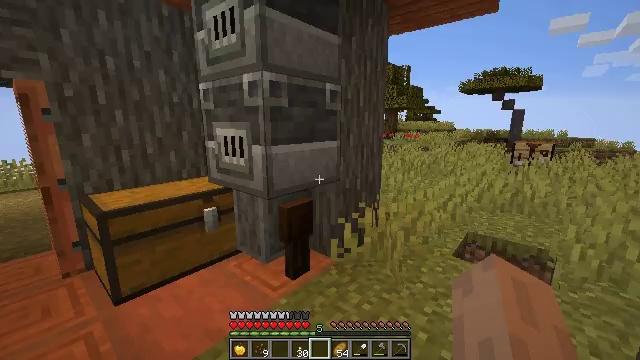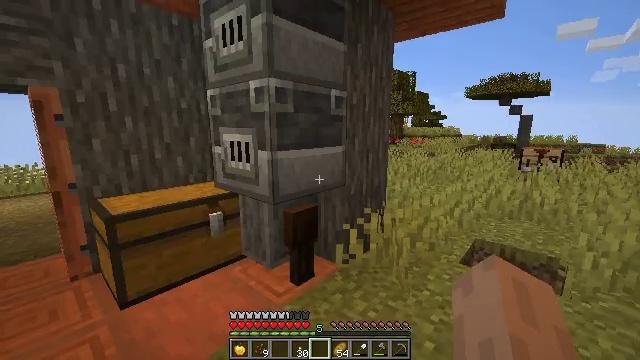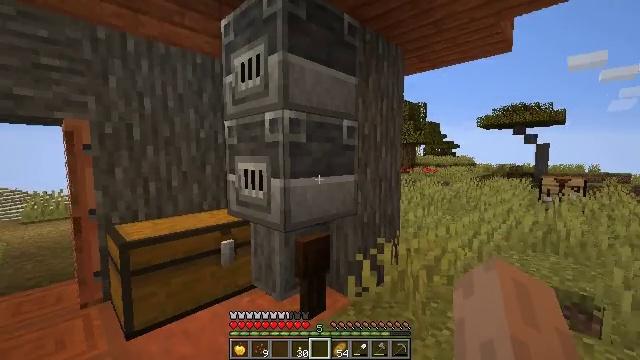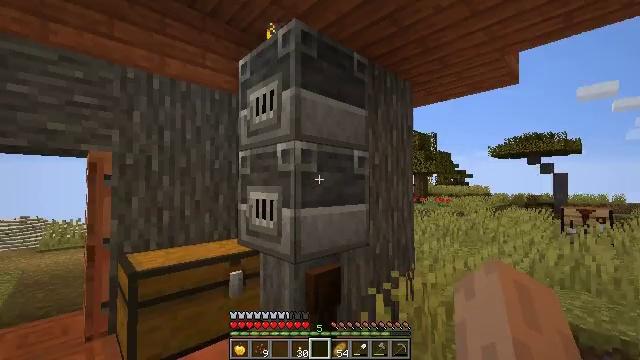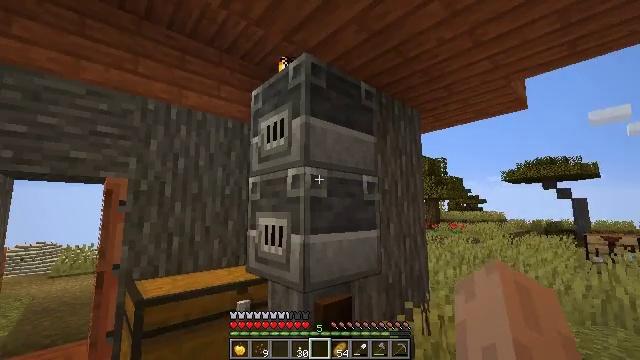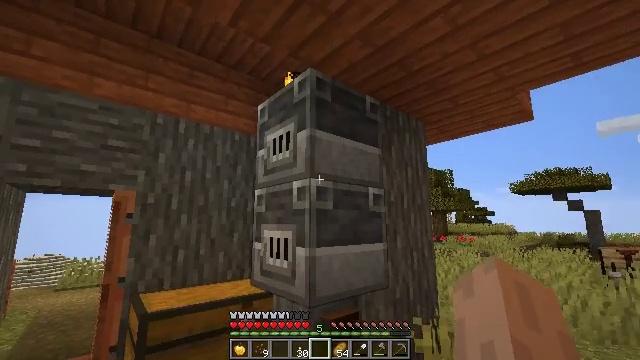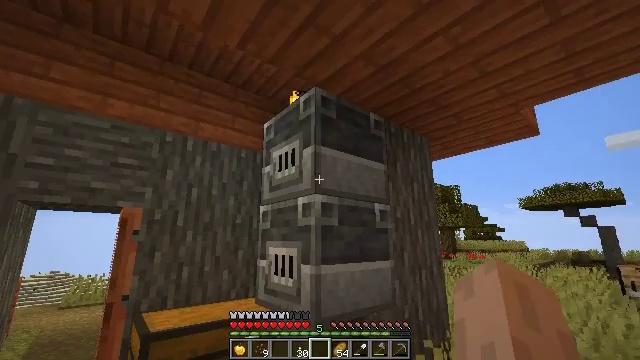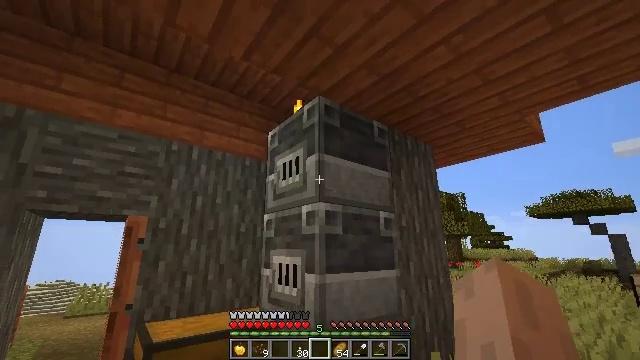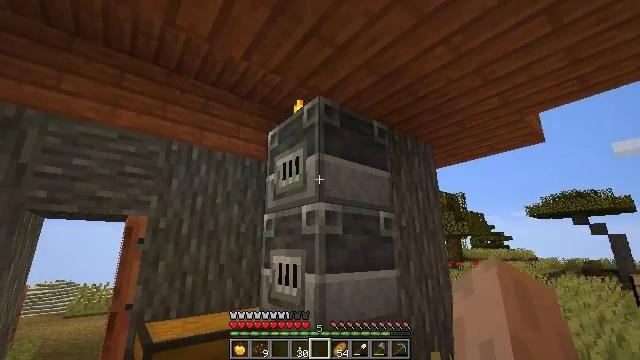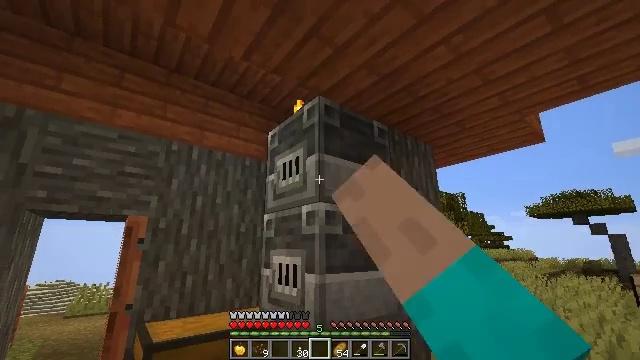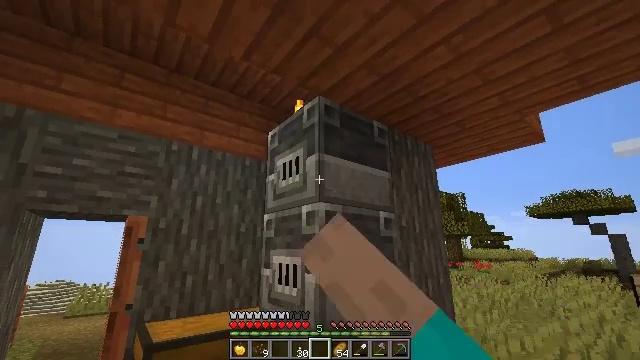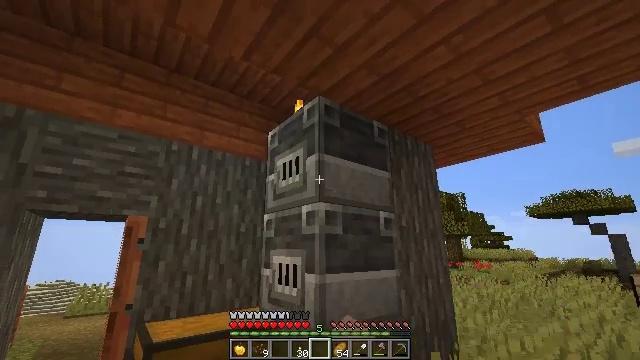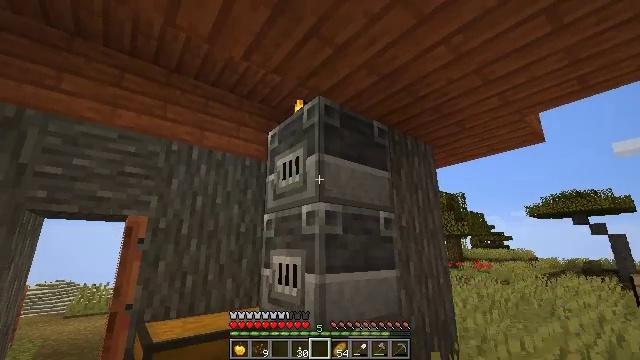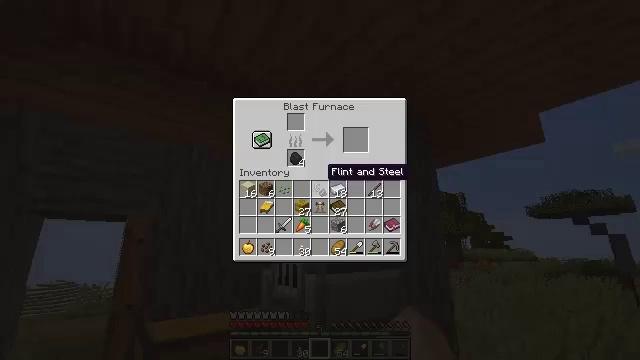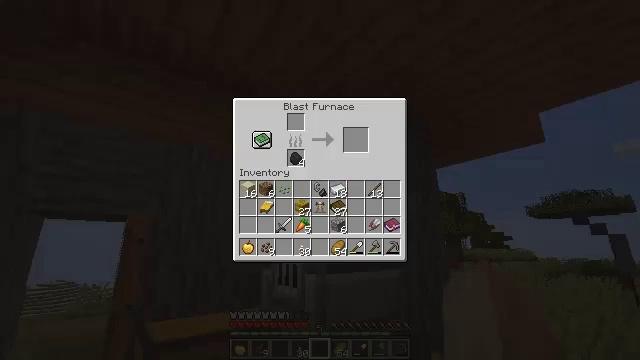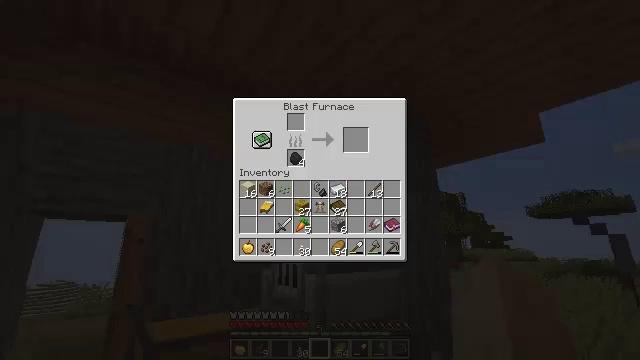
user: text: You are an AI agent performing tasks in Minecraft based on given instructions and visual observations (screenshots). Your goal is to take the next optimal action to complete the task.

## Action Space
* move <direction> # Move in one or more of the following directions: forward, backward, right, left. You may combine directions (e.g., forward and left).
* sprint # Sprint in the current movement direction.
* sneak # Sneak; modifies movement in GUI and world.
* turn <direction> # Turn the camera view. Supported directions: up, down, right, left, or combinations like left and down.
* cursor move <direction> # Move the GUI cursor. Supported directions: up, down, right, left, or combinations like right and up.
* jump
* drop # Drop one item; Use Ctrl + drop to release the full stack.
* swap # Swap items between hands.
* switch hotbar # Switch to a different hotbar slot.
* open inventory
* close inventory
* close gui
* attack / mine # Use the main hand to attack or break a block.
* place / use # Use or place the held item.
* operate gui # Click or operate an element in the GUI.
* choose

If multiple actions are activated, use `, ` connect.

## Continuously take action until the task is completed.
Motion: motion action
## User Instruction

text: Craft the iron axe.
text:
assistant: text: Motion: turn left and up, open inventory
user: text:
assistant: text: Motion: turn left and up, open inventory
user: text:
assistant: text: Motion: turn left and up
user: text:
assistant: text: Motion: turn left and up
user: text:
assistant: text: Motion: turn left and up
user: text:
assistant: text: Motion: turn left and up
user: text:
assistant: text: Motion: turn up
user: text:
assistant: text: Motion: use / place
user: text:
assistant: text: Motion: use / place
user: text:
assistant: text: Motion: no_op
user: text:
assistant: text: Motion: no_op
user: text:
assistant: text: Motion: no_op
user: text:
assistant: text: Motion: no_op
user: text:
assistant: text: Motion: sneak, cursor move right
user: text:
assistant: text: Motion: sneak, cursor move right and up
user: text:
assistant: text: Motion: sneak, cursor move right and up
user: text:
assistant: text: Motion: sneak
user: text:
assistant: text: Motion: sneak
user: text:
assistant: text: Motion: sneak
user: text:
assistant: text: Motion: sneak, cursor move left
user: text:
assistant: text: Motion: sneak
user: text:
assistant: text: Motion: sneak
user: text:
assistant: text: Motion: sneak
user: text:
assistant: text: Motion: sneak
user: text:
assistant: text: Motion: close inventory
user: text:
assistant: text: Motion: turn left and down, close inventory
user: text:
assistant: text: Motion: turn left and down
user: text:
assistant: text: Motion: use / place
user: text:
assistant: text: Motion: use / place
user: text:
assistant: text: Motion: use / place